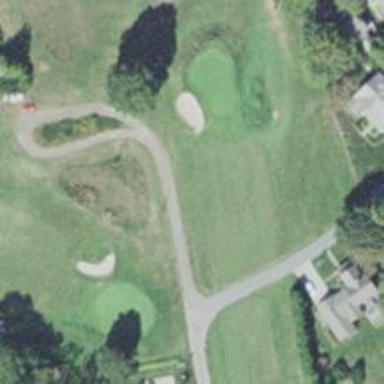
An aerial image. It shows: Golf hole.